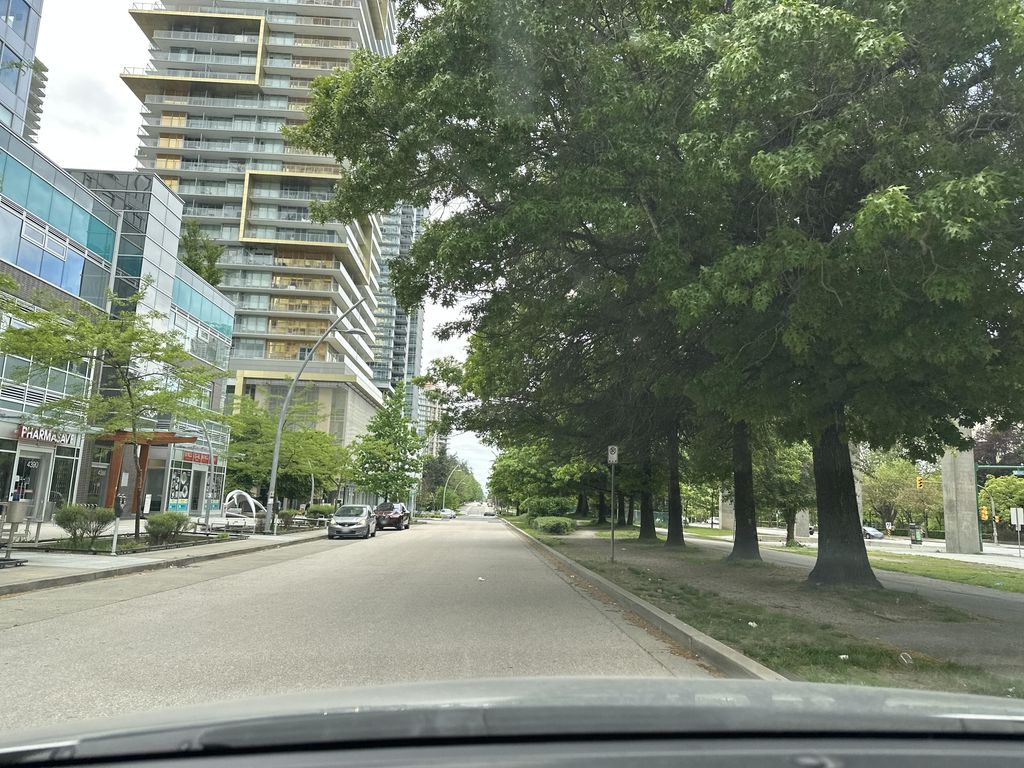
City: vancouver